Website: bh-photo
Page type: gifting
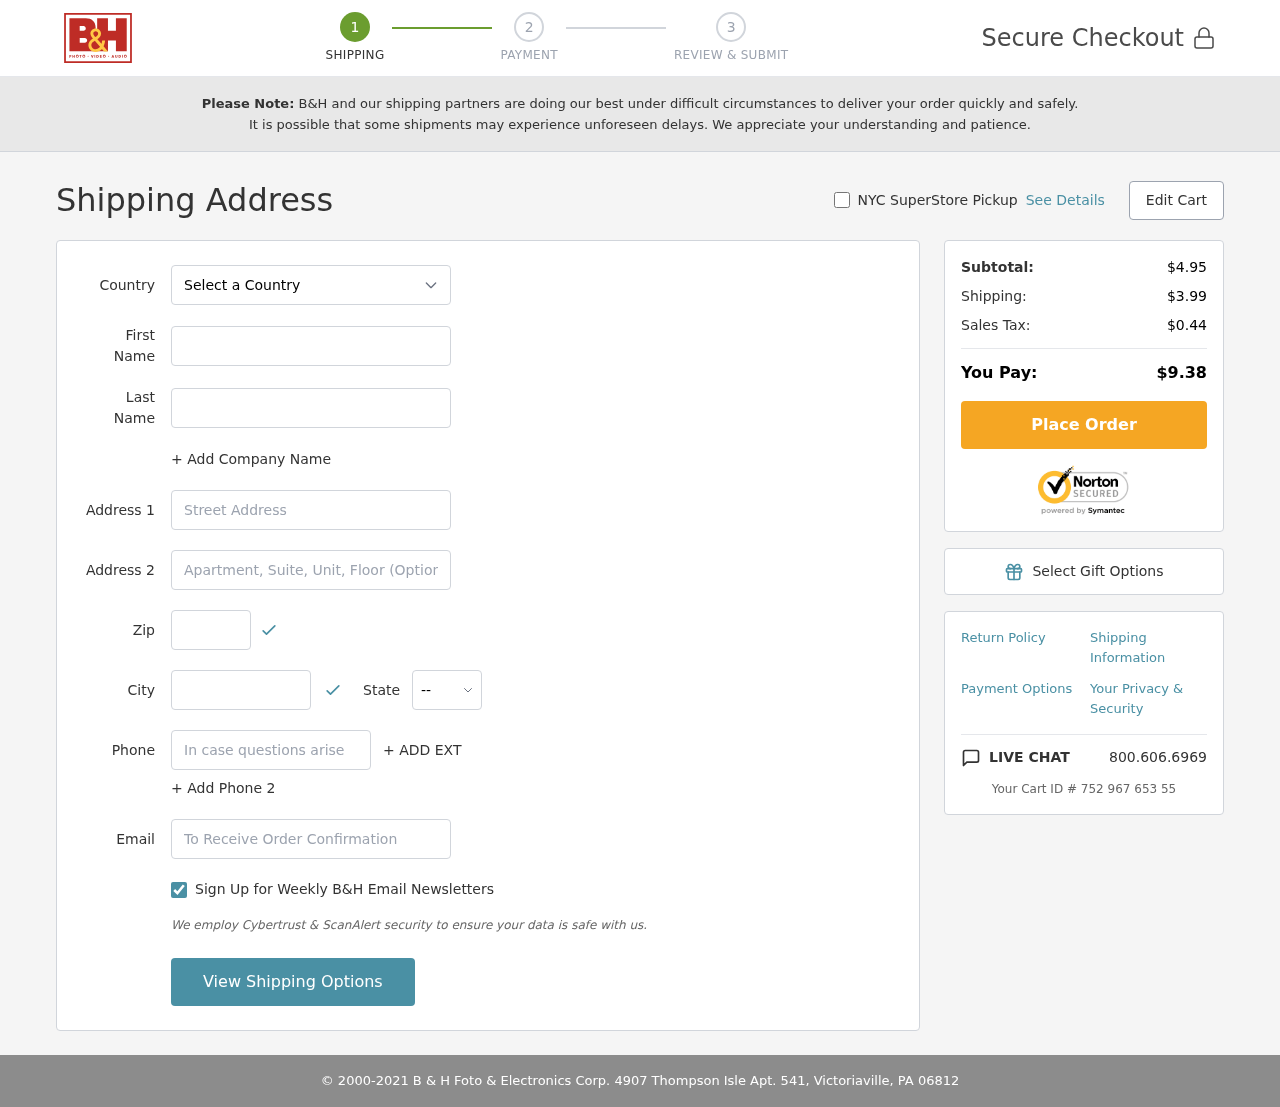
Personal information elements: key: PII_CITY
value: Victoriaville
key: PII_COUNTRY
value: United States
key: PII_EMAIL
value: sherri.lopez@yahoo.com
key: PII_FIRSTNAME
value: Sherri
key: PII_LASTNAME
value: Lopez
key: PII_PHONE
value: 3277244952
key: PII_POSTCODE
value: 06812
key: PII_STATE_ABBR
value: PA
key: PII_STREET
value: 4907 Thompson Isle Apt. 541
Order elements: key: ORDER_SUBTOTAL
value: $4.95
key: ORDER_SHIPPING_COST
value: $3.99
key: ORDER_TAX
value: $0.44
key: ORDER_TOTAL
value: $9.38
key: ORDER_ID
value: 752 967 653 55